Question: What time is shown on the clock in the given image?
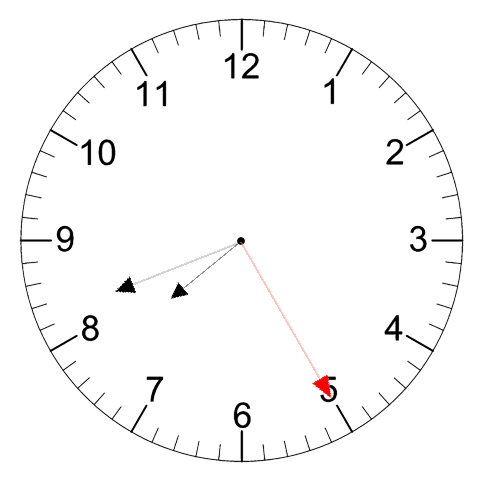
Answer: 07:41:25